Question: In short: All the Dropdown lists in a repeater are all updating to the same value.
I have a repeater. Each item contains another repeater which displays multiple users and their charges & preferred currency.

In the 'repeater_ItemDataBound' event, I find and populate the txtcurrency, The image shows that these differ from user to user.
I also populate the ddlPreferredCurrency dropdown list and then select the appropriate value.
The problem is - that whatever the last user's currency is set to, all the DropDownLists change to that value, not just the current one.
Strangely, the currency TextBoxes hold their separate values, but the ListItems of each DropDownList seem to be related... Help ??
Here's my 'repeater_ItemDataBound' event:
'''
protected void rptrLinkedUsers_ItemDataBound(object sender, RepeaterItemEventArgs e)
{
if (e.Item.ItemType == ListItemType.Item || e.Item.ItemType == ListItemType.AlternatingItem)
{
lnk_User_Pxx lup = (lnk_User_Pxx)e.Item.DataItem;
DropDownList ddlPreferredCurrency = (DropDownList)e.Item.FindControl("ddlPreferredCurrency");
foreach (ListItem li in countries)
{
ListItem ddli = new ListItem();
ddli.Text = li.Text;
ddli.Value = li.Value;
ddlPreferredCurrency.Items.Add(li);
}
if (lup != null && lup.PreferredCurrencyID != null && lup.PreferredCurrencyID != 0)
{
ListItem selectedListItem = ddlPreferredCurrency.Items.FindByValue(lup.PreferredCurrencyID.ToString());
ddlPreferredCurrency.ClearSelection();
selectedListItem.Selected = true;
}
}
}
'''
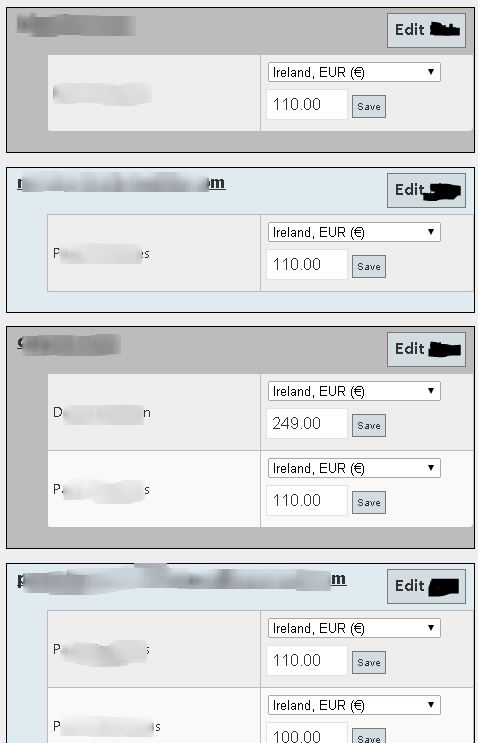
Answer: You're adding the wrong item to your drop down list.
'''
ddlPreferredCurrency.Items.Add(li);
'''
should be
'''
ddlPreferredCurrency.Items.Add(ddli);
'''